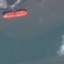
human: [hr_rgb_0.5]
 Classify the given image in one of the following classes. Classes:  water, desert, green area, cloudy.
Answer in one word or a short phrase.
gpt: water